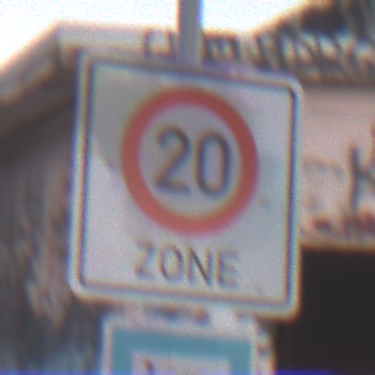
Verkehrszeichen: BeginnZone20
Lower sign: SackgasseRadverkehrFussgaengerDurchlaessig
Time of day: SunriseSunset
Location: Outdoor (Suburban)
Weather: PartlyCloudy
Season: NotSpecified
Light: Natural